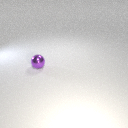
small purple metal sphere